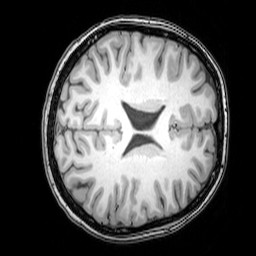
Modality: T1w
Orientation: axial
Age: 22
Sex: female
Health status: healthy
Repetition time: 0.081 s
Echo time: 0.037 s